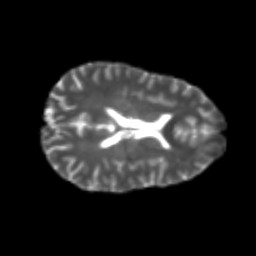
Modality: T2w
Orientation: axial
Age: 24
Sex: female
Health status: healthy
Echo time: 0.074 s